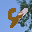
Label: 4